Interaction volume radius: 5 \u00c5
Interaction volume height: 15 \u00c5
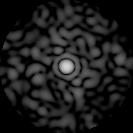
Disorder parameter: 0.8176